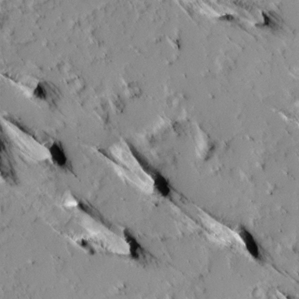
Label: non_frost